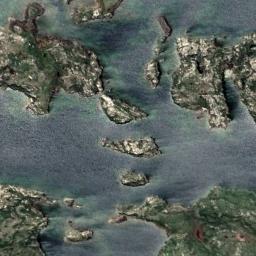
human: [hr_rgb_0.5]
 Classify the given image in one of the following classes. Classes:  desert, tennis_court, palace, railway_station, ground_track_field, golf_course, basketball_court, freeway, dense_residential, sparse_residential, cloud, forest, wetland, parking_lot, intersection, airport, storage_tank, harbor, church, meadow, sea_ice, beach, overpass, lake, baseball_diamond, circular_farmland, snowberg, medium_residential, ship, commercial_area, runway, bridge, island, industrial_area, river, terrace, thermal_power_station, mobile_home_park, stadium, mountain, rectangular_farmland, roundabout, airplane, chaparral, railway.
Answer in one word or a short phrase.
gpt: wetland